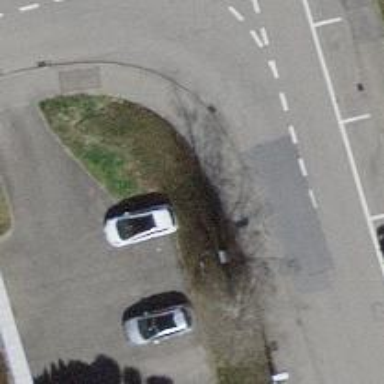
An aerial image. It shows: Kerb barrier.